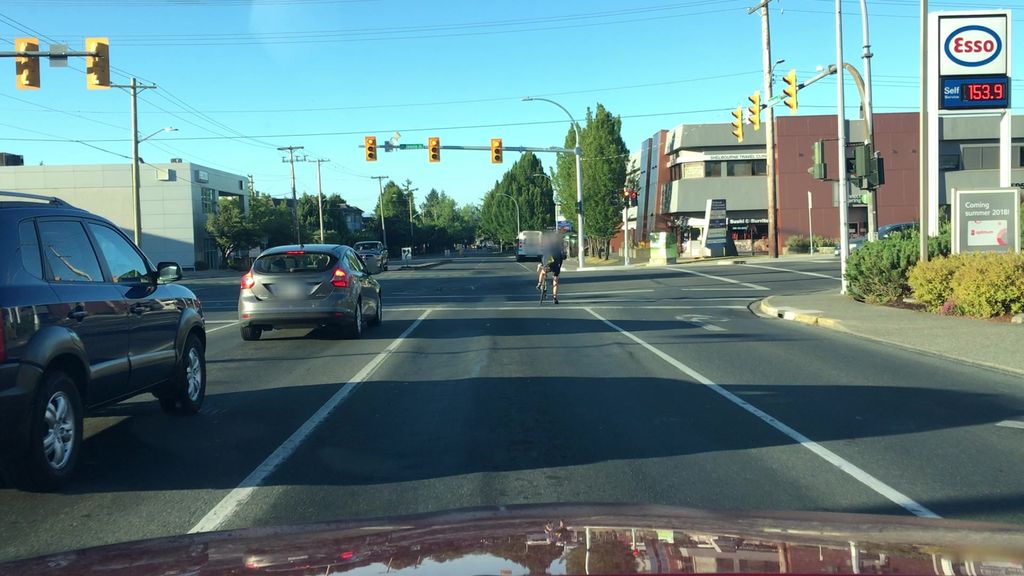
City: victoria